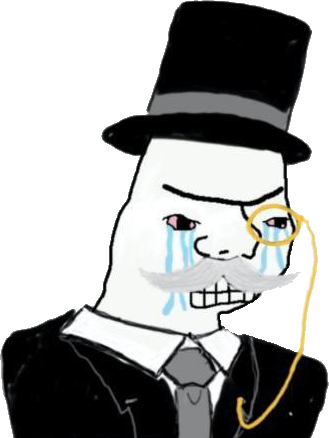
Label: 5_Zoomer